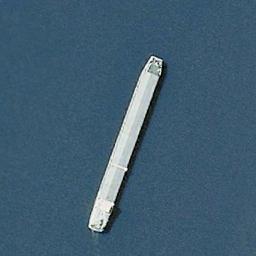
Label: ship